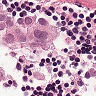
Metastatic tissue present: yes